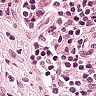
Metastatic tissue present: no